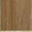
Piece: xx